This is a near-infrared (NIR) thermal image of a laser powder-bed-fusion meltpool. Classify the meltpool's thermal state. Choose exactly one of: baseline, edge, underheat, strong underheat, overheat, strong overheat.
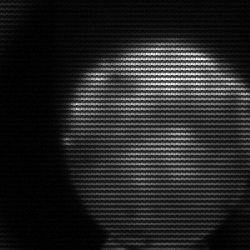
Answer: edge